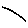
Label: line